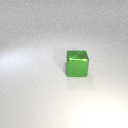
large green metal cube